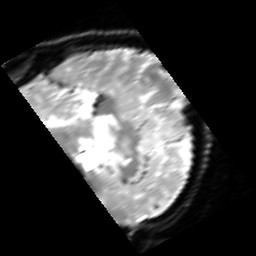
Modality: inplaneT2
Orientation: sagittal
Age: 26
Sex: male